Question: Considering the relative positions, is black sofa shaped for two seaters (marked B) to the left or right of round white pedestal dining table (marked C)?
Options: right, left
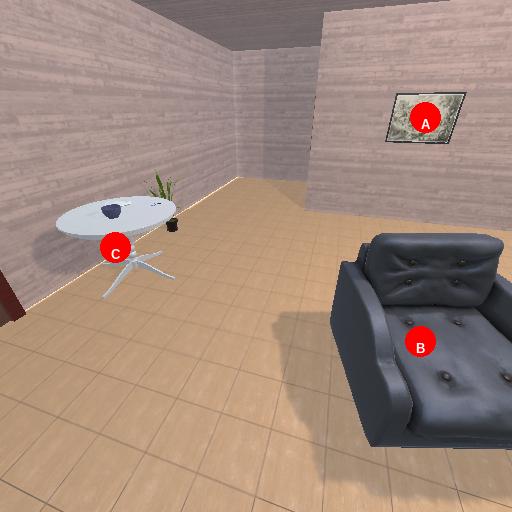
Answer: right